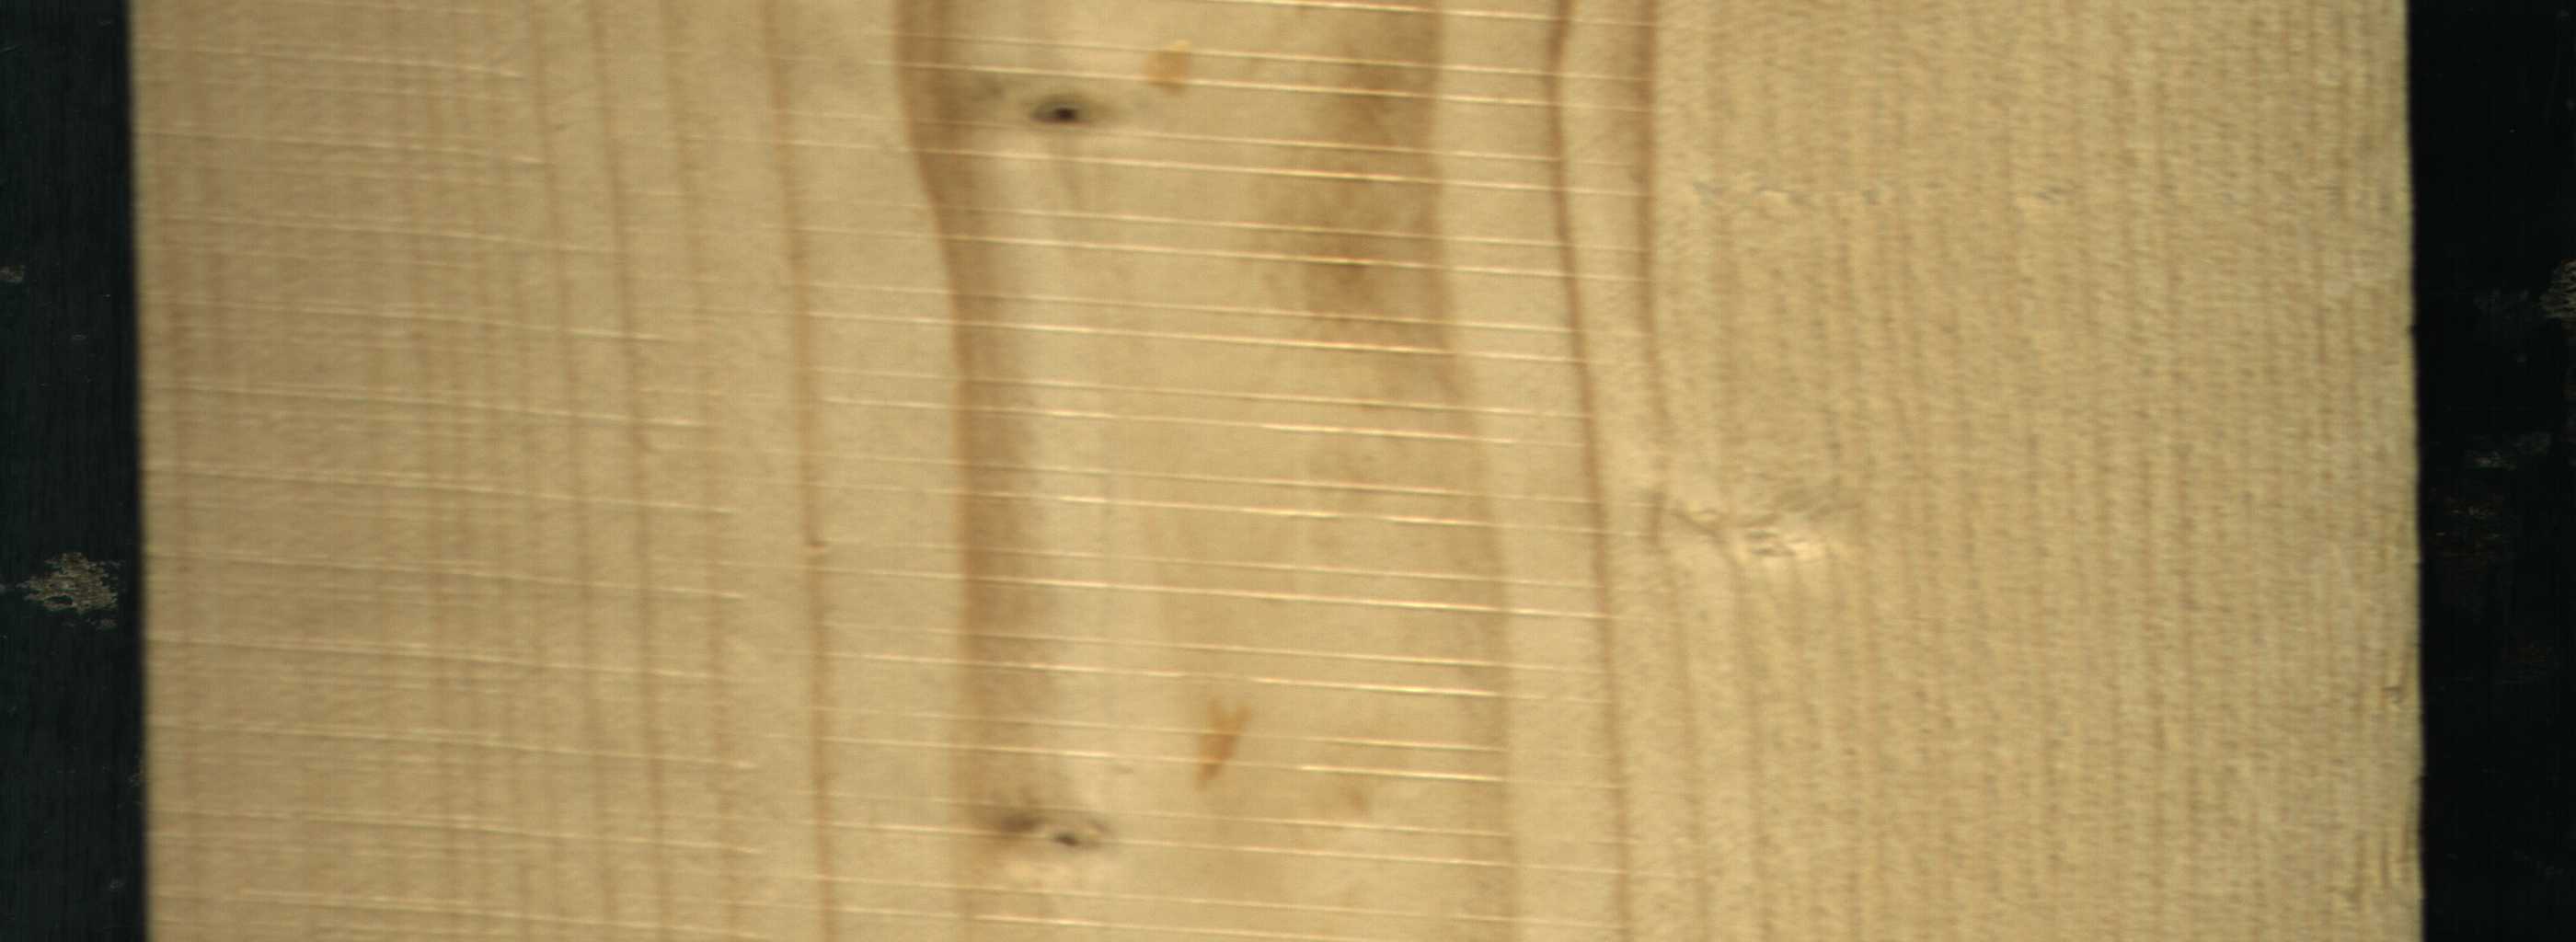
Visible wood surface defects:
Live_Knot
Live_Knot